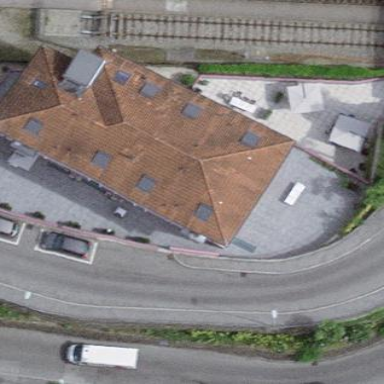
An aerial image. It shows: Building with hipped roof.